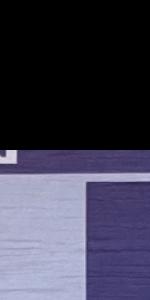
Label: Empty